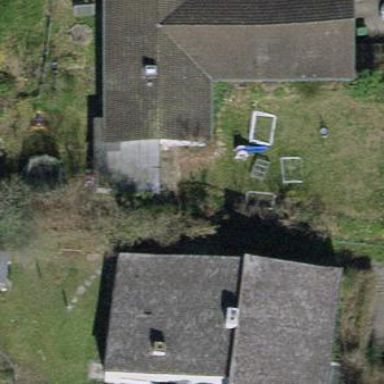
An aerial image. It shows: Detached building with tiled roof.